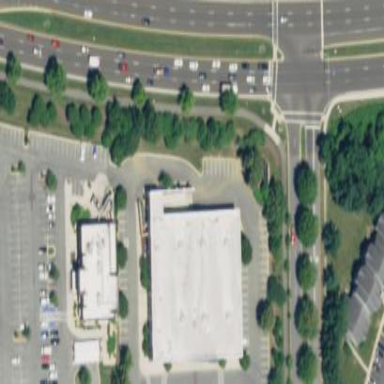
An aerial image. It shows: Building.